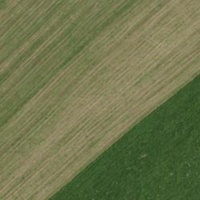
EUNIS habitat code: 52
Species observed at this site:
Silene dioica